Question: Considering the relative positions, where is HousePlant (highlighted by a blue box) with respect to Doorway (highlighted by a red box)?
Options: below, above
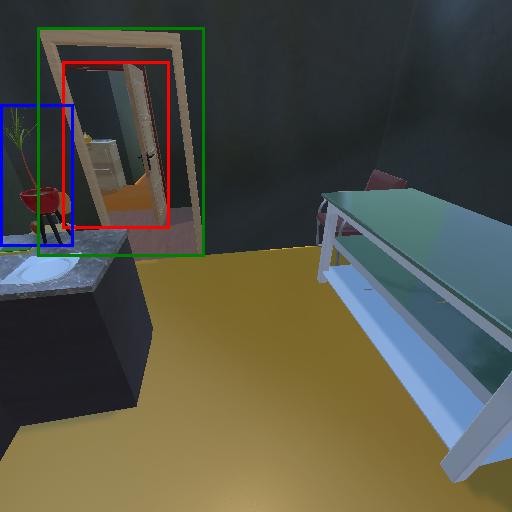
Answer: below